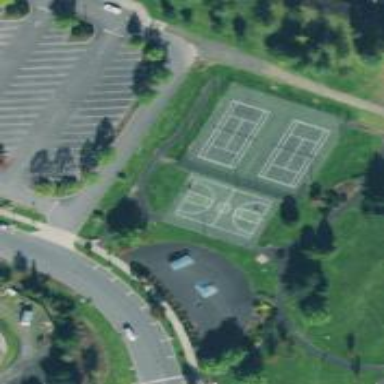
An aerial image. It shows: Sports center with tennis court surrounded by fence.